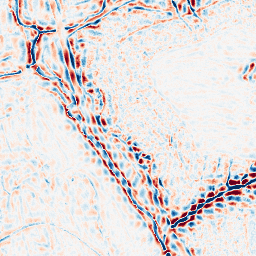
Category: wavelet
Decomposition family: wavelet_dwt
Decomposition parameters: wavelet: db8
level: 3
Upsampling method: bicubic_3x
Upsampling parameters: scale: 3
Upsampling scale: 3